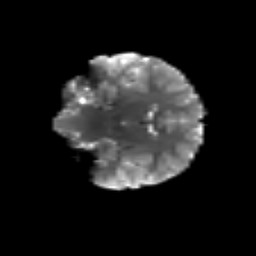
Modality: T2w
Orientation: coronal
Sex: male
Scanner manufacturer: siemens
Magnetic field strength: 3 T
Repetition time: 5 s
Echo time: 0.071 s